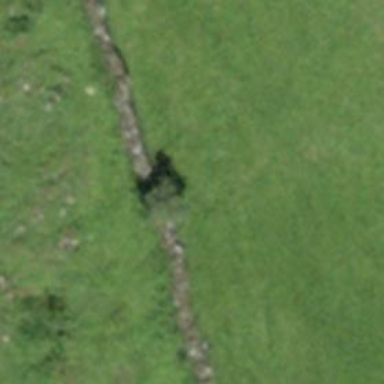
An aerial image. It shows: Wall made of dry stone.